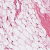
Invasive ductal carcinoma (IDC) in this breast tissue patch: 0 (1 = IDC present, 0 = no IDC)